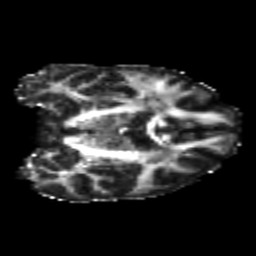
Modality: FA
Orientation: coronal
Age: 22
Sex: male
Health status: healthy
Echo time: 0.074 s